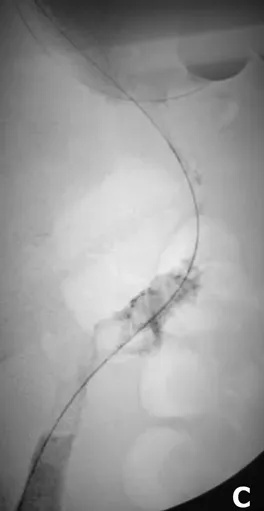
Postoperative urography. Through the. Ureter-TDC anastomosis 49 days postoperatively.
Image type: radiology (x_ray)